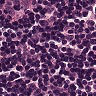
Metastatic tissue present: no